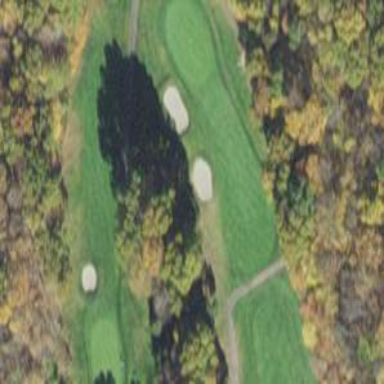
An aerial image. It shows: Scenic golf fairway.